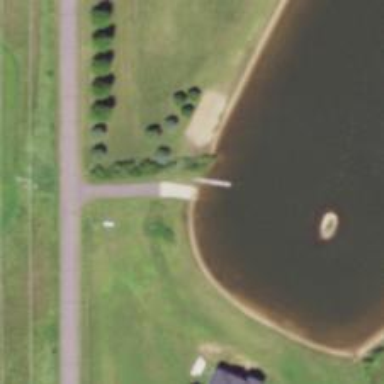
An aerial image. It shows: Slipway located in the Trophy Lake leisure land.